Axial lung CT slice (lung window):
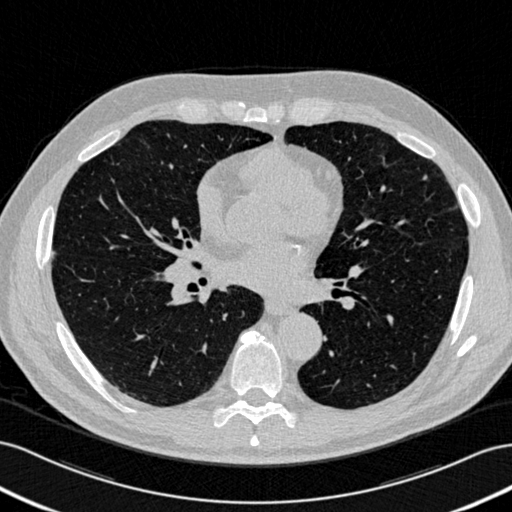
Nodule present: yes
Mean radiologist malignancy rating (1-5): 2